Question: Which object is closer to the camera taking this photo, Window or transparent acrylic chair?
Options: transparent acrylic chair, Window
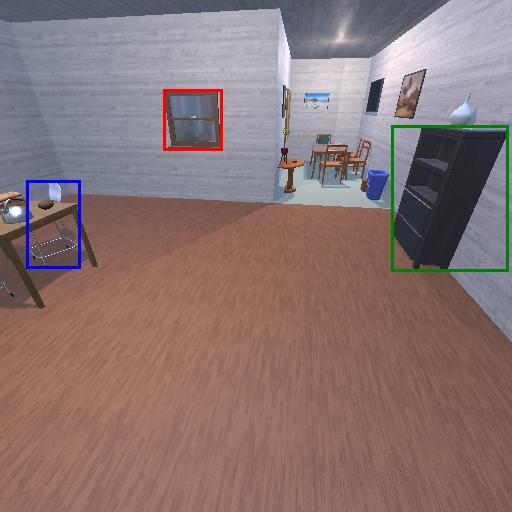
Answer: transparent acrylic chair